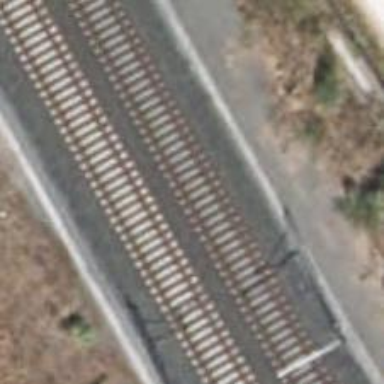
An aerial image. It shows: Railway track with contact line for electrification.